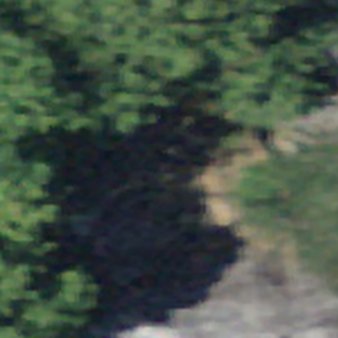
Label: other